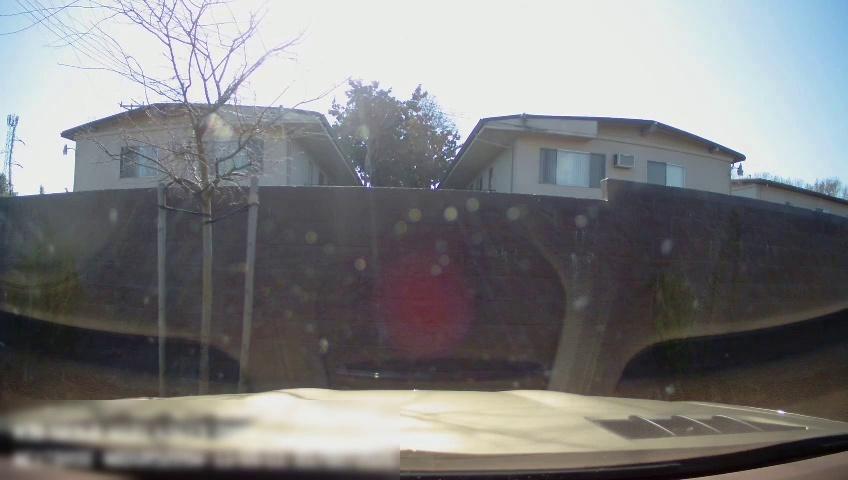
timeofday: Day
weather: Sunny